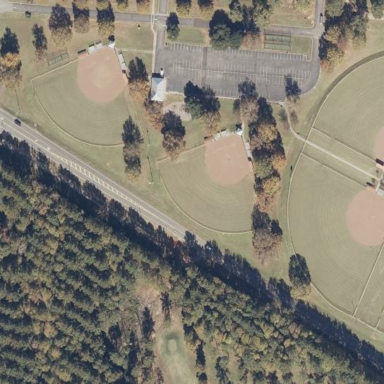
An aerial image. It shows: Baseball pitch for leisure land activities.